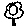
Label: flower